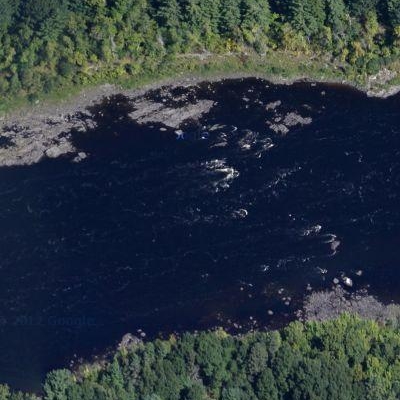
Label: dRiverLake